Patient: sex M, age 36
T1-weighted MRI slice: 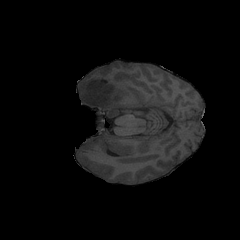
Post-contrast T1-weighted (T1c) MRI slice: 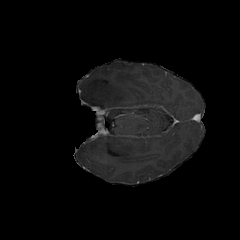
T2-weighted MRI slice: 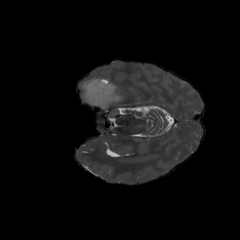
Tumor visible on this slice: yes
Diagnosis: Glioblastoma, IDH-wildtype
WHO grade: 4